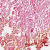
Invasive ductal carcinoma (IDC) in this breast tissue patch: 0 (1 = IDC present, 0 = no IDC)